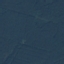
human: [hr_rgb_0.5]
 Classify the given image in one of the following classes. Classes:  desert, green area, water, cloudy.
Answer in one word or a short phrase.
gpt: green area